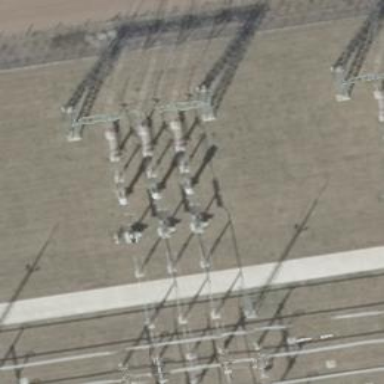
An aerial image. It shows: Power line with 3 cables running through bay.